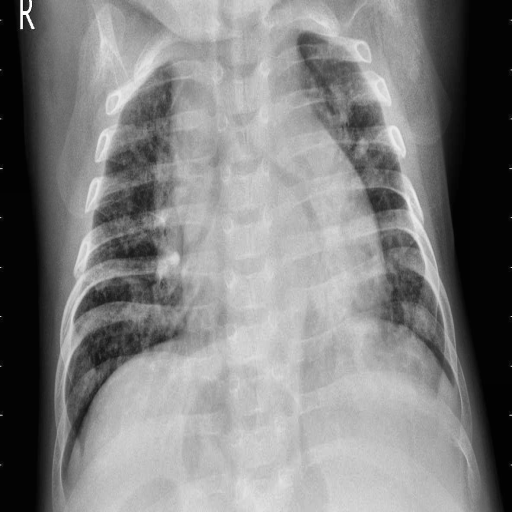
Finding: PNEUMONIA